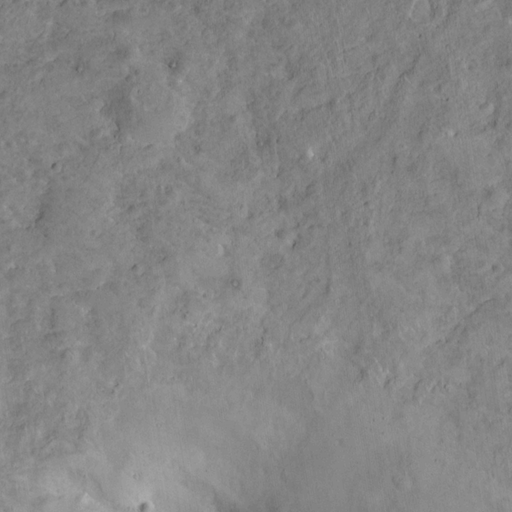
Classes present: Background, Cone